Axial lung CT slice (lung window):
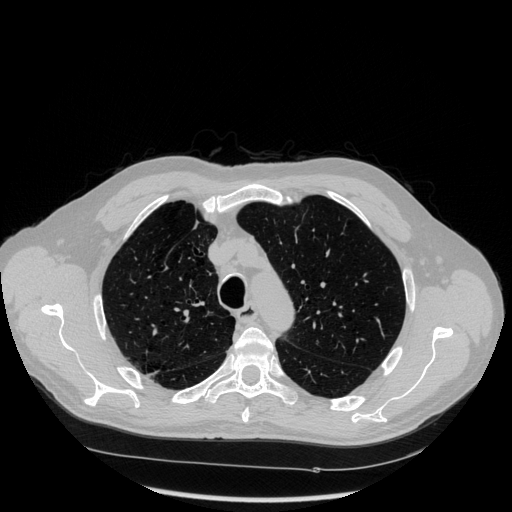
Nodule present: no